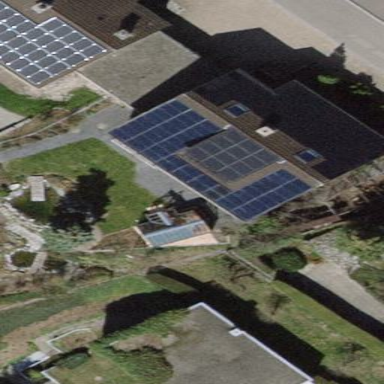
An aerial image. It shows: Solar power generator using photovoltaic method with solar photovoltaic panel types.